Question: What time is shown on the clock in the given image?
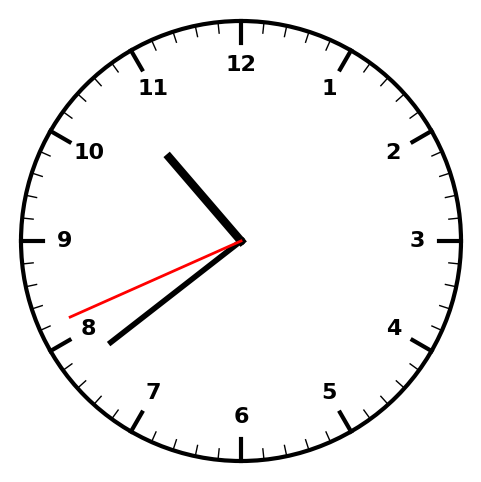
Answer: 10:38:41